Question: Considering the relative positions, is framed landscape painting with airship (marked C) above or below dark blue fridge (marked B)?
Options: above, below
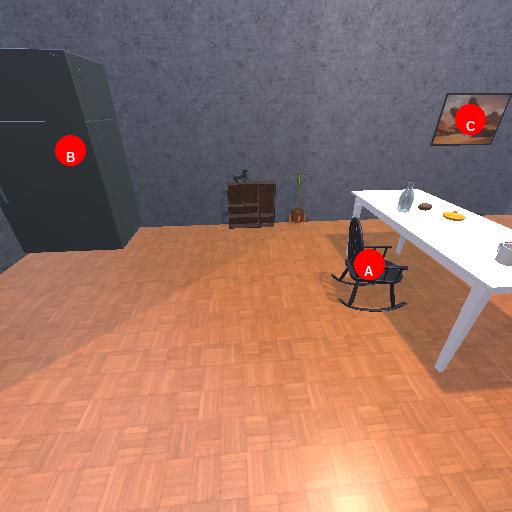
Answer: above